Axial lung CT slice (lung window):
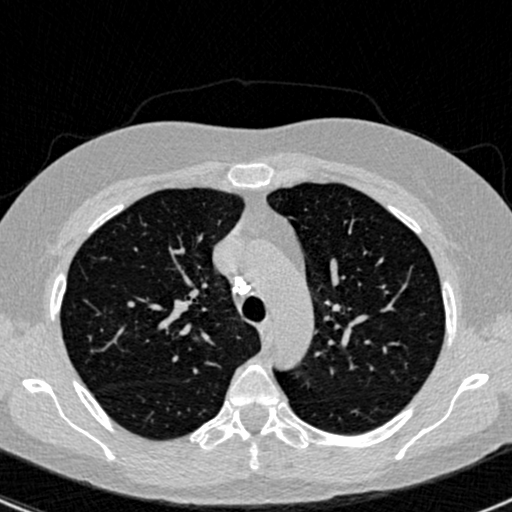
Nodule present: no